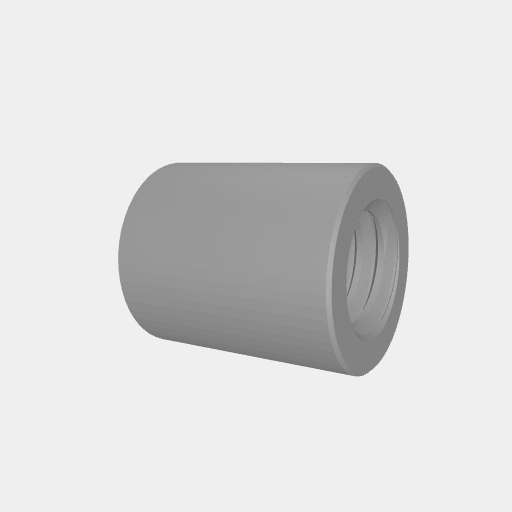
Part: Standoff6OD7